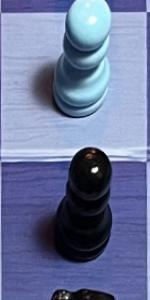
Label: Pawn_Black